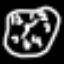
Label: clock